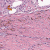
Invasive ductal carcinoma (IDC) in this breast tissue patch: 0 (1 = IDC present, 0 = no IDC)